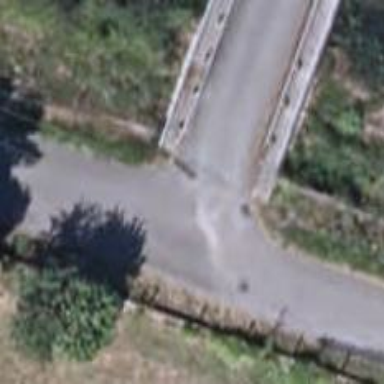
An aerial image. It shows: Unclassified road on asphalt surface with bridge.